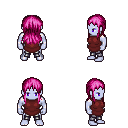
a pixel art fantasy rpg character, male body template, dark elf, purple skin, maroon tunic, metal pants, pink unkempt hairstyle, four views (front, back, left, right), 2x2 character sprite sheet, small pixel art, hard edges, no anti-aliasing